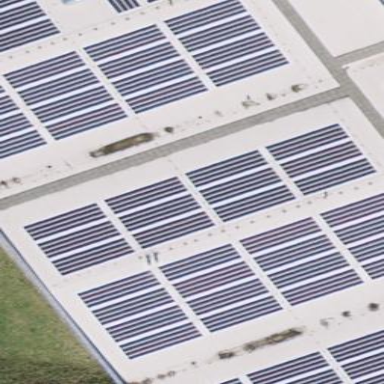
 consisting of solar photovoltaic panels."